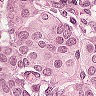
Metastatic tissue present: yes